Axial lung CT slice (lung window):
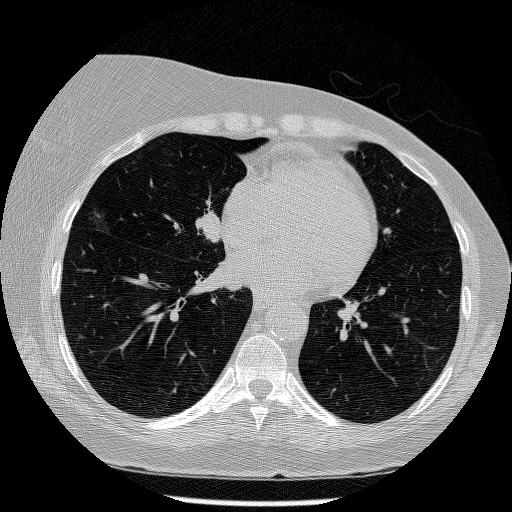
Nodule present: yes
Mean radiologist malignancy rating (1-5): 5